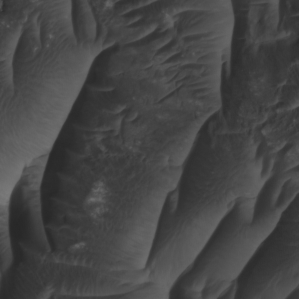
Label: non_frost